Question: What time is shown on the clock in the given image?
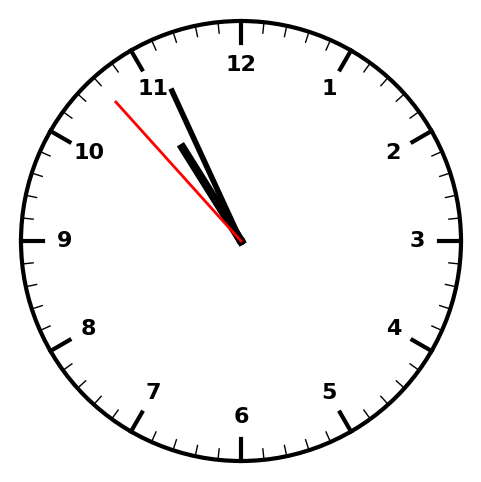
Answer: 10:55:53